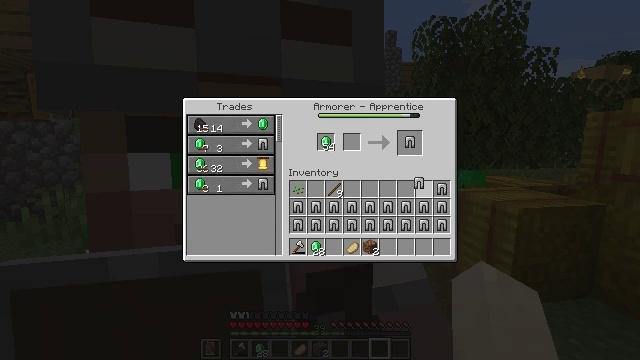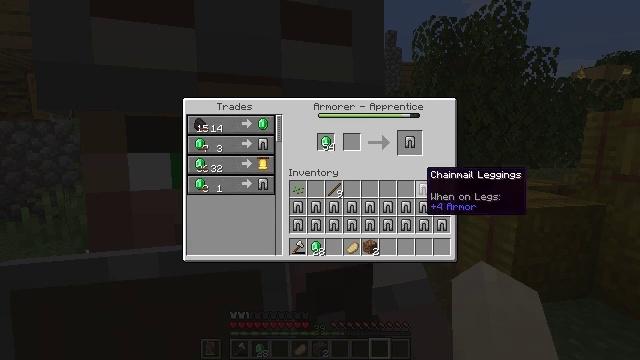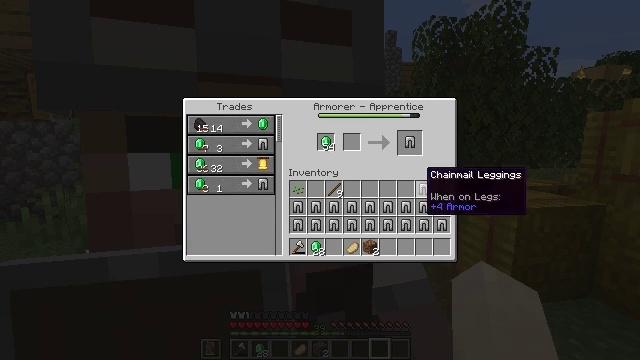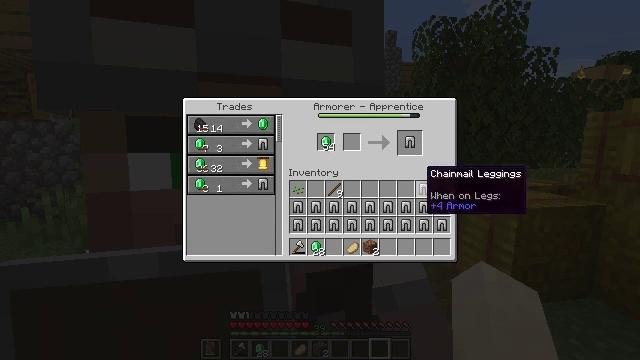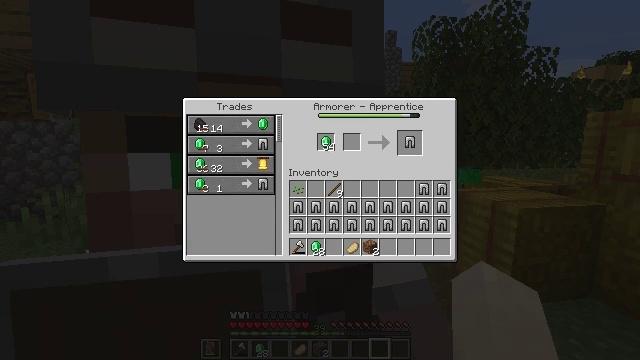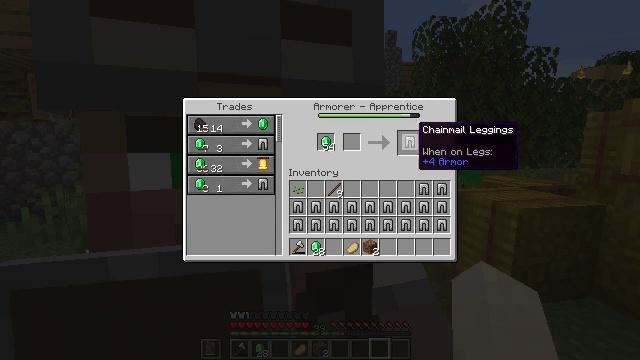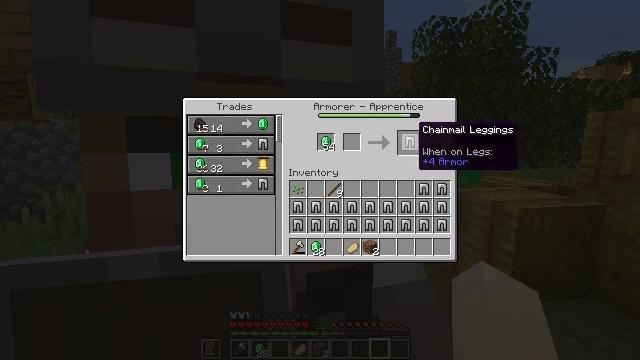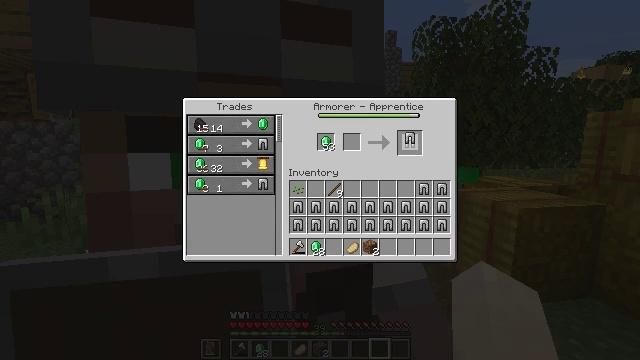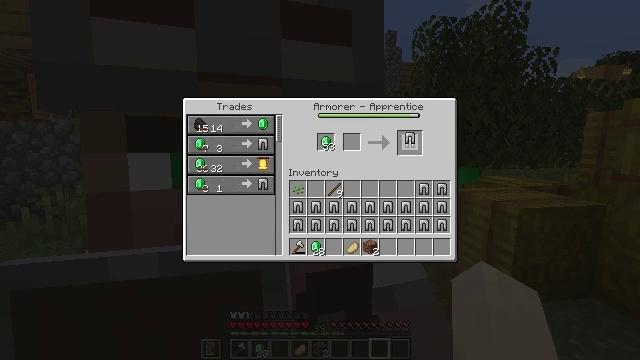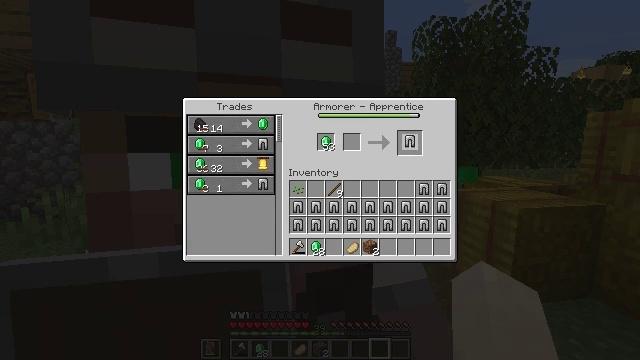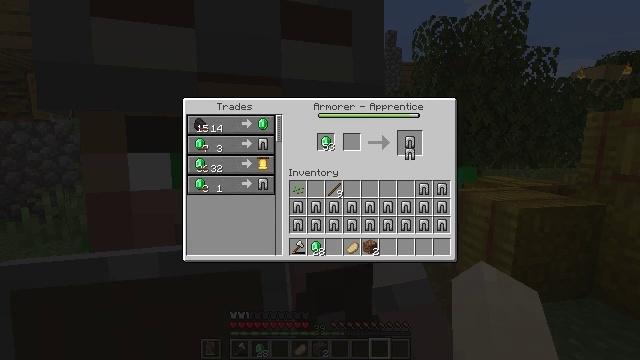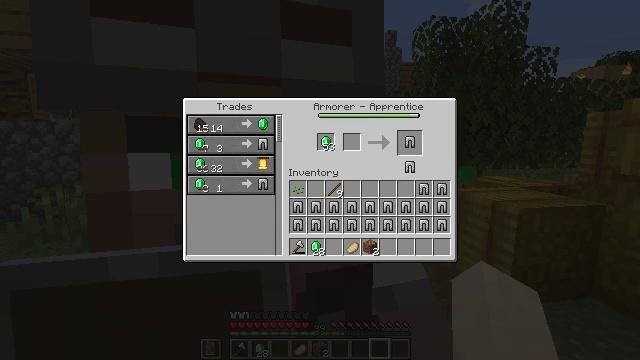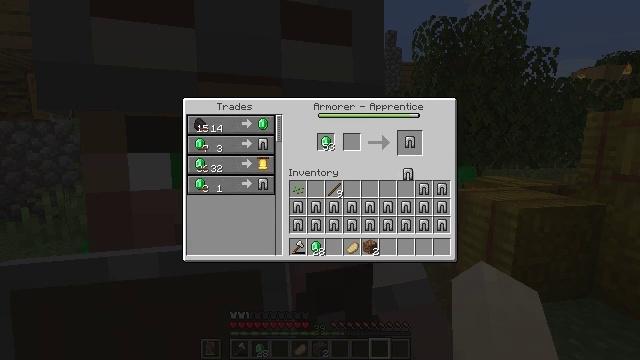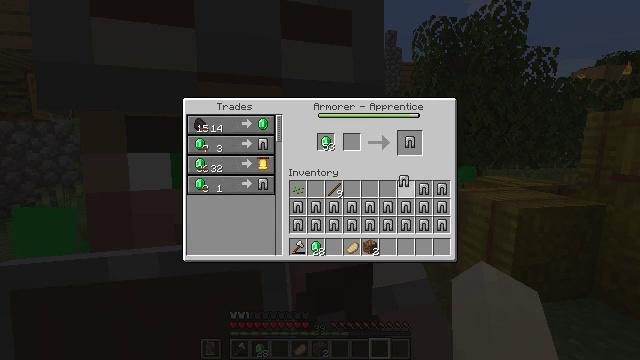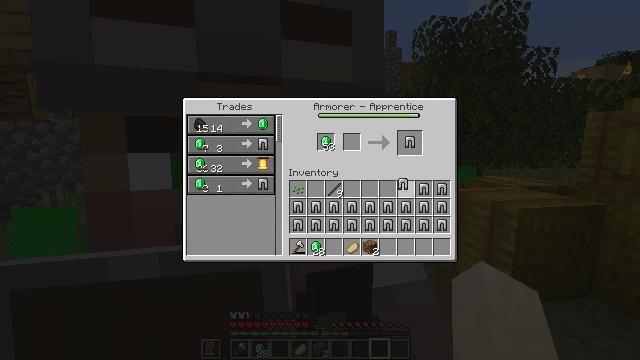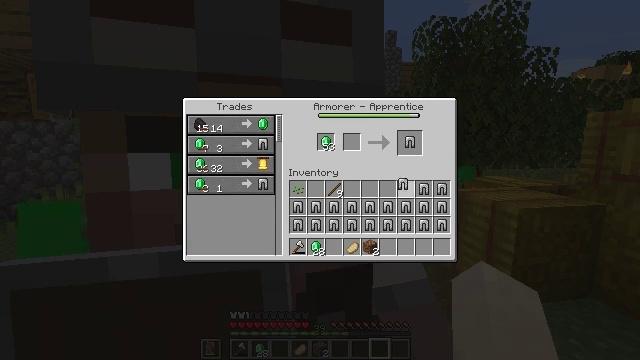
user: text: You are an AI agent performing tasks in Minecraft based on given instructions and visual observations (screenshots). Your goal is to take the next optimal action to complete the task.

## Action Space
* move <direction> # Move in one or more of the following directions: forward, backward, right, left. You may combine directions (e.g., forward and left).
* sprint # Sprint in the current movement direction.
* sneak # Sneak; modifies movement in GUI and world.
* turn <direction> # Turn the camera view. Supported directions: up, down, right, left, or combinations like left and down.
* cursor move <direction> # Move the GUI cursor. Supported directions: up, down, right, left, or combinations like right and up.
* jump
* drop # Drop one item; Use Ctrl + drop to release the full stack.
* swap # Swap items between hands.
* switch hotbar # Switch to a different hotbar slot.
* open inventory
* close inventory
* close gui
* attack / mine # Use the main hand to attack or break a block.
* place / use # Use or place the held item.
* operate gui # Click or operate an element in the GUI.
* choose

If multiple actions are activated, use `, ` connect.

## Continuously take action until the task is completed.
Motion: motion action
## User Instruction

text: Craft a pair of chainmail leggings in the crafting table.
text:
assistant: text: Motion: no_op
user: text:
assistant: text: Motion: no_op
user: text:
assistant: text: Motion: no_op
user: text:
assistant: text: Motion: cursor move up
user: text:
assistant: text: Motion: cursor move up
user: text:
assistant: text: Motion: no_op
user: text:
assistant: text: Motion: operate gui
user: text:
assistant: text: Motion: operate gui
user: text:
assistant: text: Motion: operate gui
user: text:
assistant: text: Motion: cursor move down
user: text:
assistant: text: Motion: cursor move down
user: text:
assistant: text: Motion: cursor move down
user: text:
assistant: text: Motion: cursor move down
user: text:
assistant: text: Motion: operate gui
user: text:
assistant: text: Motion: operate gui
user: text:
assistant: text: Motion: operate gui
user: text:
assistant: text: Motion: no_op
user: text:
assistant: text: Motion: no_op
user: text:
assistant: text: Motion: no_op
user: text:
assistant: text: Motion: no_op
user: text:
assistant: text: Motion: cursor move right and up
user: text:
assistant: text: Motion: cursor move up
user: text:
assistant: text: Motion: no_op
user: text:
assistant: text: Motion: operate gui
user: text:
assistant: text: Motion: operate gui
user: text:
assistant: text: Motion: operate gui
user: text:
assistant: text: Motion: no_op
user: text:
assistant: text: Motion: no_op
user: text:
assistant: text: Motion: no_op